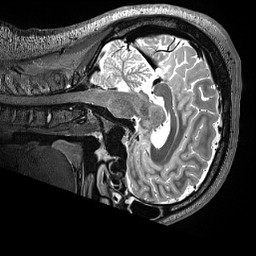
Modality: T2w
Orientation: sagittal
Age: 22
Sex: male
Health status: ill
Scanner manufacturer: siemens
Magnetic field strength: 3 T
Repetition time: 3.2 s
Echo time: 0.563 s